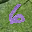
Label: 6